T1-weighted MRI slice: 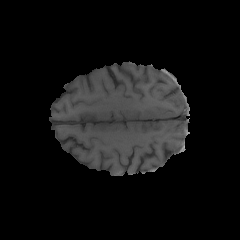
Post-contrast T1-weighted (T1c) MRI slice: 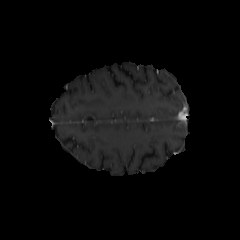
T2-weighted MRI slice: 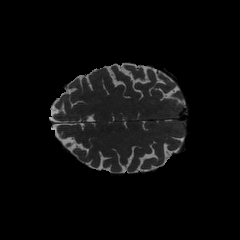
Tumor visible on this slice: no